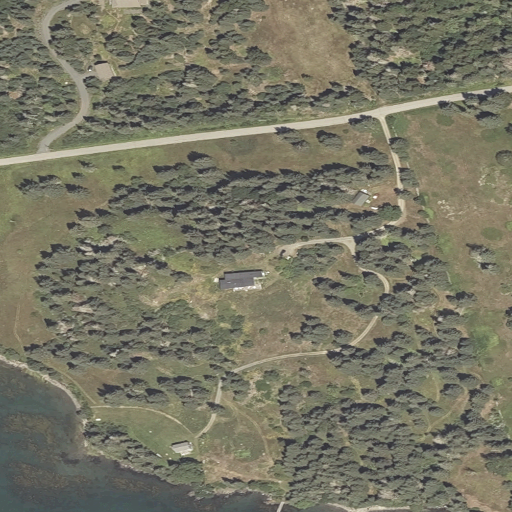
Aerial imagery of mountain in Maine named Apple Tree Hill containing evergreen forest, shrub, herbaceous wetlands, grassland, medium intensity development, mixed forest, open development, low intensity development, open water, and woody wetlands